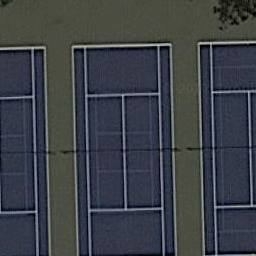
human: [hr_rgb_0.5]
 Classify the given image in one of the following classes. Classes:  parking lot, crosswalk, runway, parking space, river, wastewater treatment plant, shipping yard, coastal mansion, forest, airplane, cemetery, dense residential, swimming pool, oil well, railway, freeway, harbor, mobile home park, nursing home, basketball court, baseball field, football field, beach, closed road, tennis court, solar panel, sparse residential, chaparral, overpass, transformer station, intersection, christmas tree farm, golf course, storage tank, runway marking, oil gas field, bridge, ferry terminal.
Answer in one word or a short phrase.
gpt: tennis court